Question: I have the following object:

Having the name of the county, I want to quickly get the population.So with a bit of code I got <URL>. So I try to do this:
'''
var lookup = {};
var len = cdata.length;
var i;
for (i = 0; i < len; i++) {
lookup[cdata[i].county.replace(/ /g,'').toLowerCase()] = cdata[i].count;
}
'''
My lookup object is now this:
'''
Object {devon: "747900", suffolk: "730100", westyorkshire: "<PHONE>", kent: "<PHONE>", lancashire: "171600"}
'''
Then when I try to obtain the population number like so:
'''
lookup[devon]
'''
I get the following :
> Uncaught TypeError: object is not a function
Why isn't the above working? Also is that the best way to quickly get at the population I need?
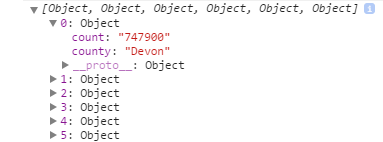
Answer: You have to address to object properties like this:
'lookup["devon"]' or 'lookup.devon'